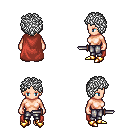
a pixel art fantasy rpg character, female body template, human, light skin, maroon cape, metal pants, white curly afro hairstyle, gold boots, dagger, four views (front, back, left, right), 2x2 character sprite sheet, small pixel art, hard edges, no anti-aliasing